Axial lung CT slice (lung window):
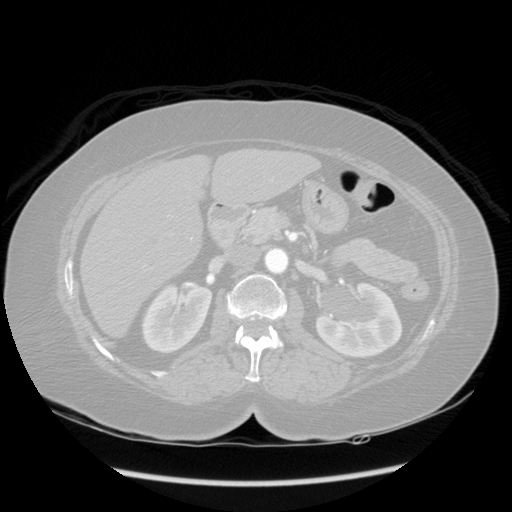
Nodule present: no